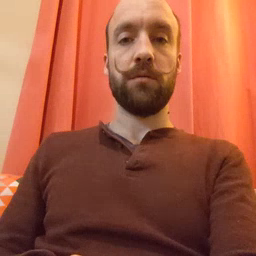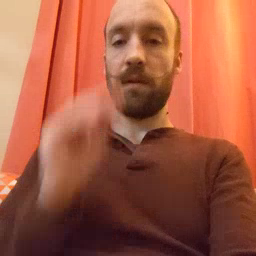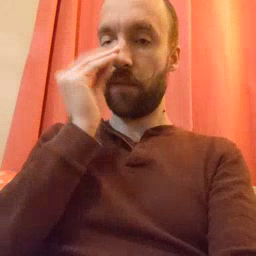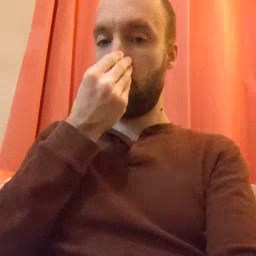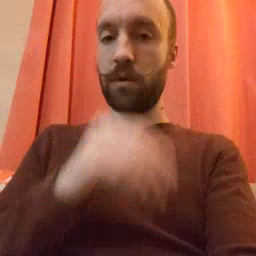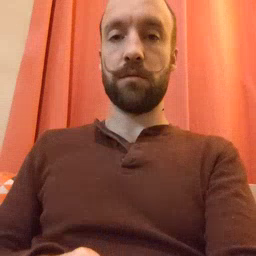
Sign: flower